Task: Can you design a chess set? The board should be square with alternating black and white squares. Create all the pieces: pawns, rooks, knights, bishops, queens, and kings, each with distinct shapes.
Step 1625:
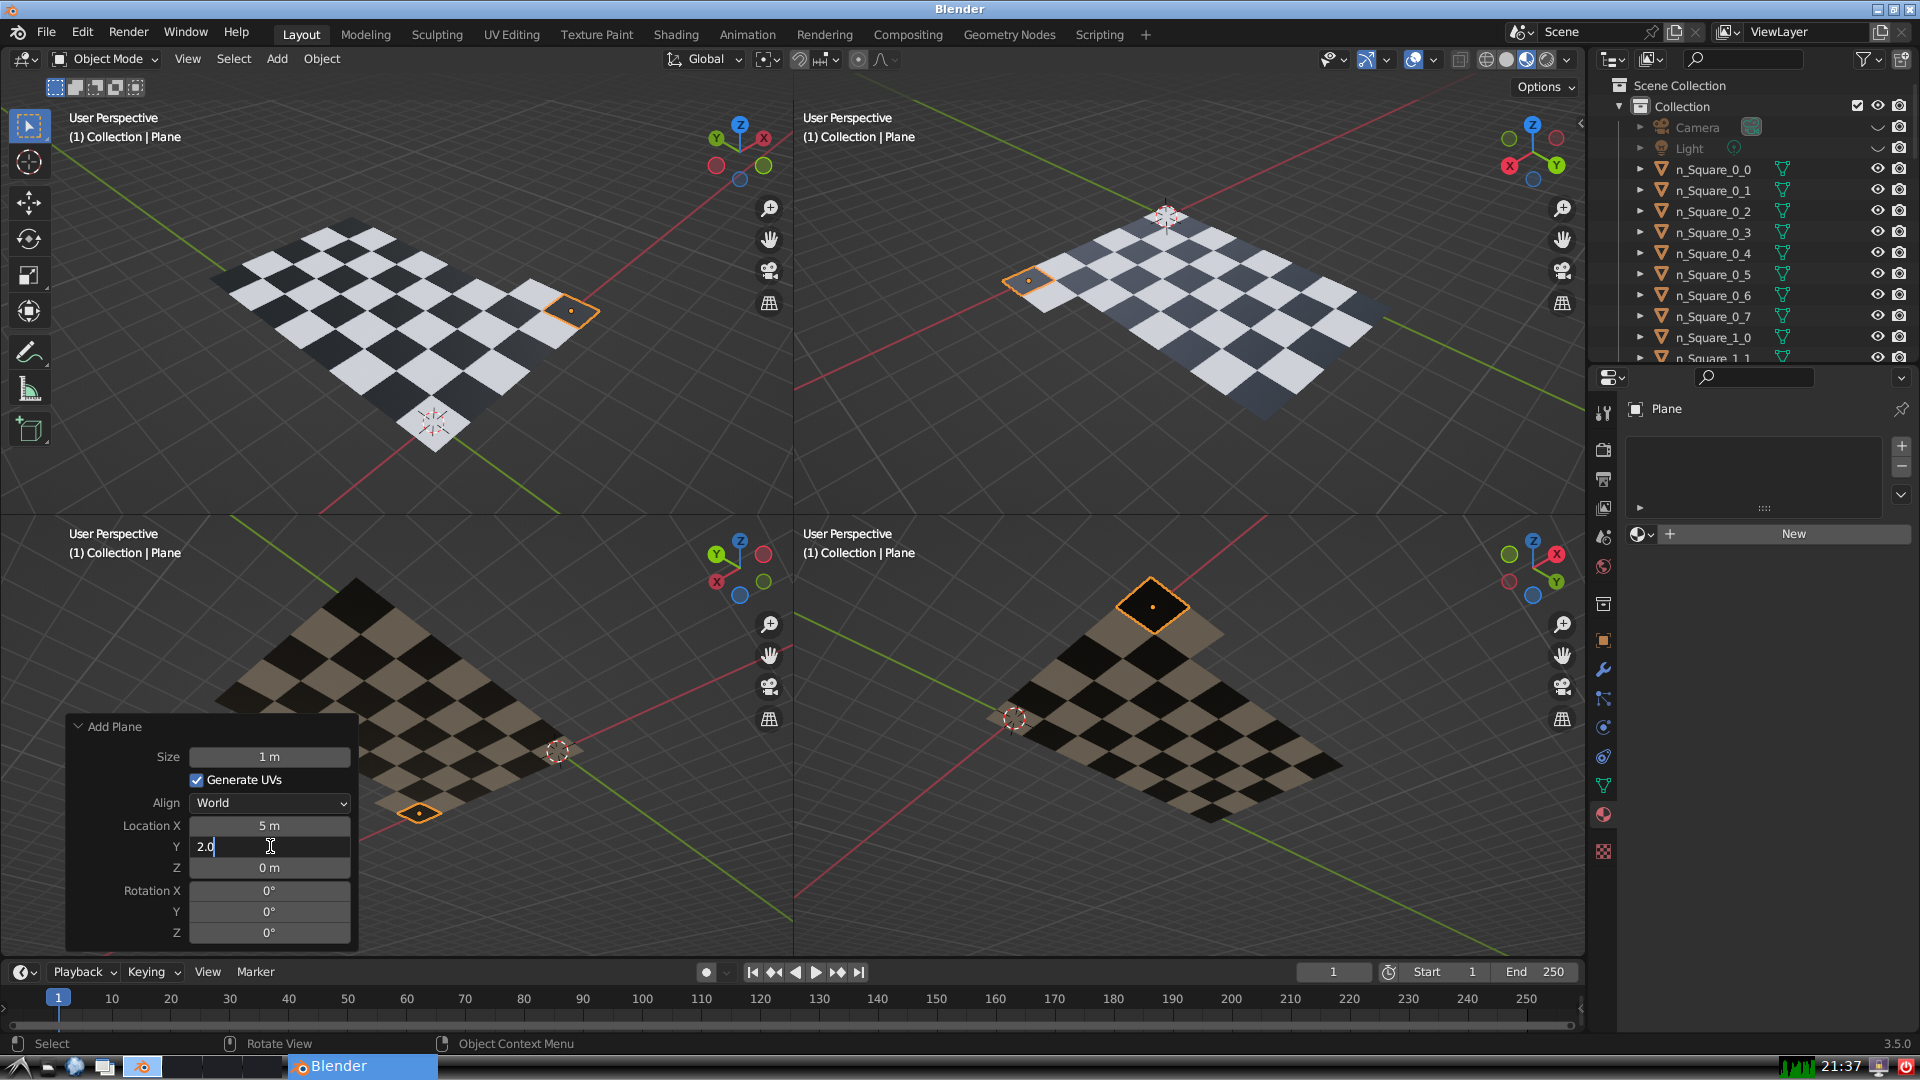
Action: {"key_press": ['Return']}